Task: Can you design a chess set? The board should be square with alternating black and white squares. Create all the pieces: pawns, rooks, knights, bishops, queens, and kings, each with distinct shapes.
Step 4734:
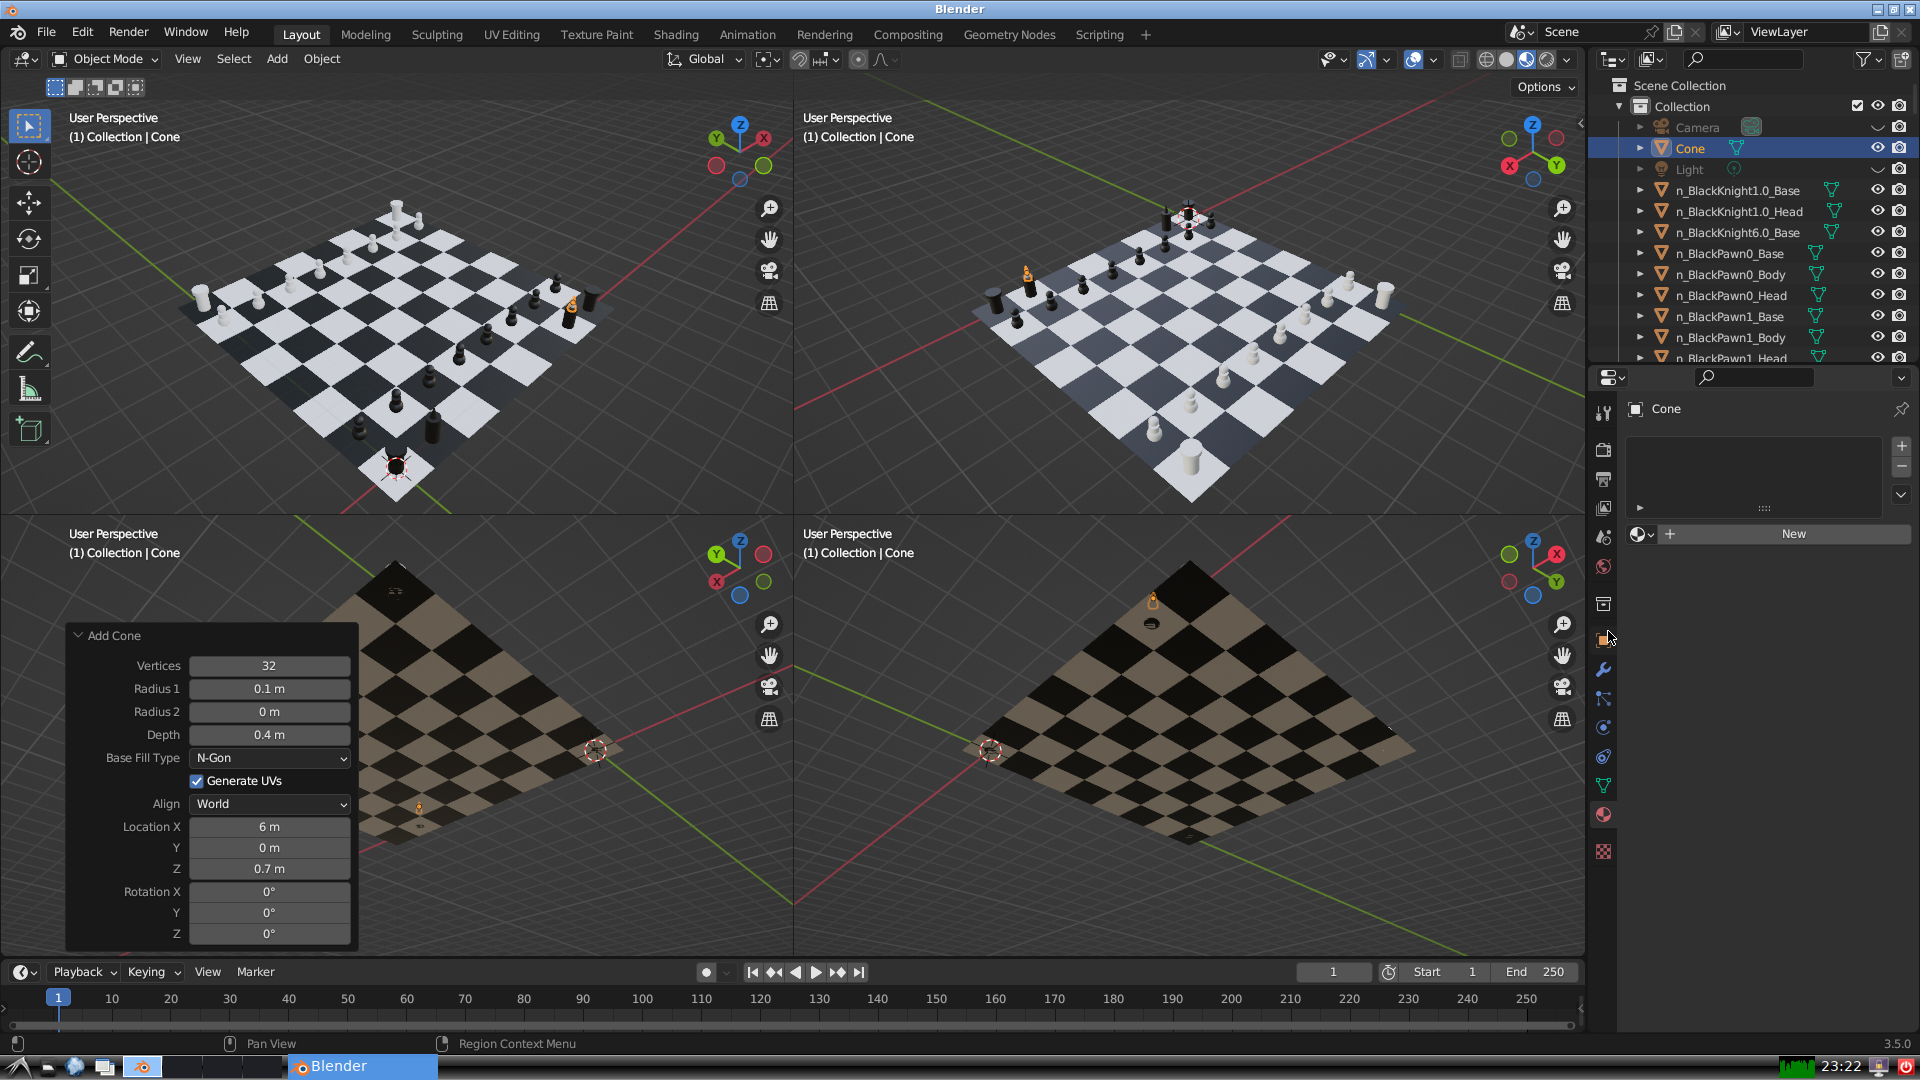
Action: click: no